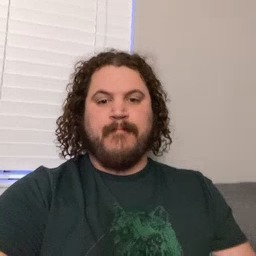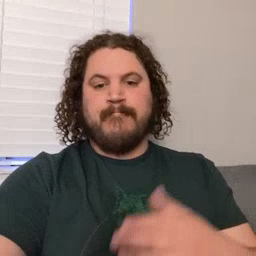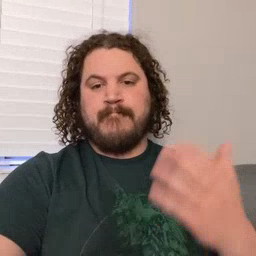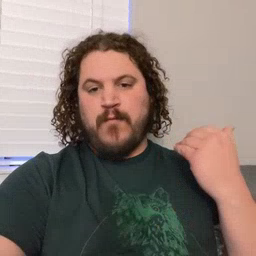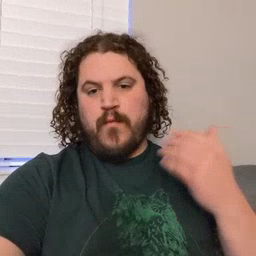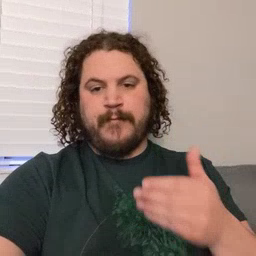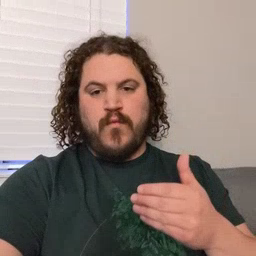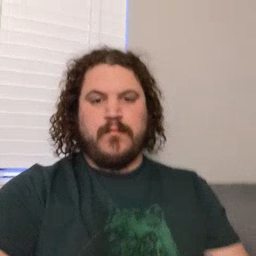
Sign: before